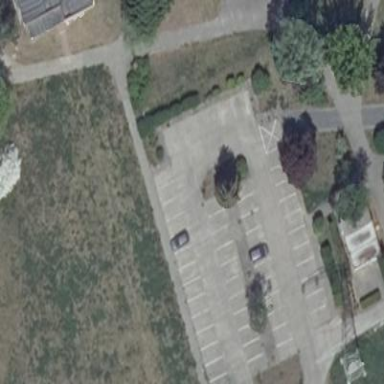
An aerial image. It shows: Parking aisle designated as service road.